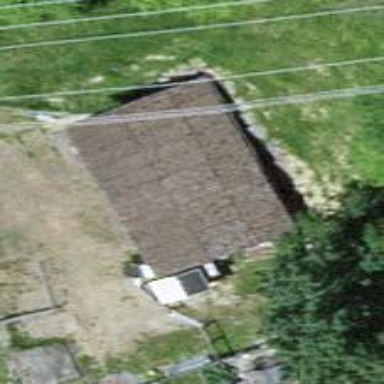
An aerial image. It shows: Stable building.